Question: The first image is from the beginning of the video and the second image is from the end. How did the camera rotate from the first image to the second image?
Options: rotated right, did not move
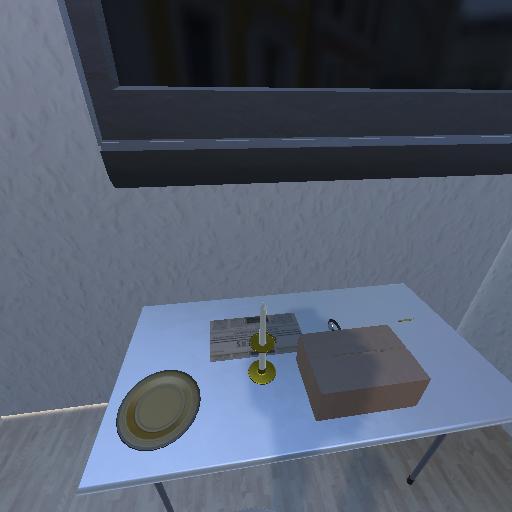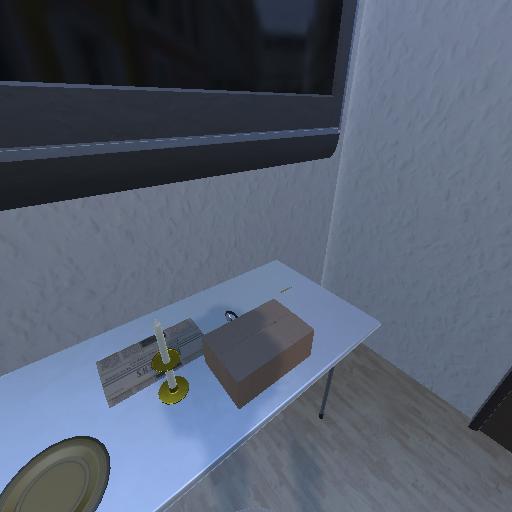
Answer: rotated right